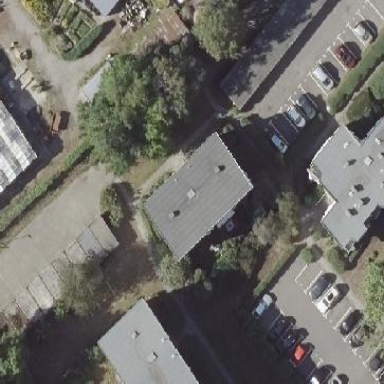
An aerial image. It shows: Flat-roofed residential building.